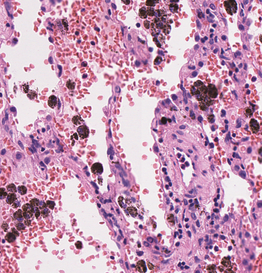
Tumor epithelial tissue: no
Tumor-associated stroma tissue: no
Normal tissue: yes